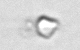
Label: detritus_transparent